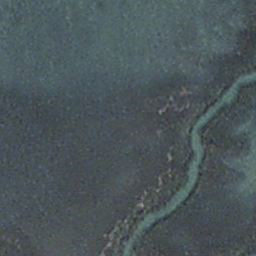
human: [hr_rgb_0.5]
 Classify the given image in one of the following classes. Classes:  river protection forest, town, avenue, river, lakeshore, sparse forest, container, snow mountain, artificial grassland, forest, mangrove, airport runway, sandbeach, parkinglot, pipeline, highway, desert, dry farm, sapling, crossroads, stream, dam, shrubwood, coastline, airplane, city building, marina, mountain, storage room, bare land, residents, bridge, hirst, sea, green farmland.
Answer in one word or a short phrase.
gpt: stream